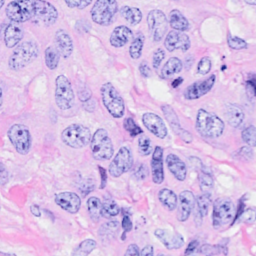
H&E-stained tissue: Breast